Interaction volume radius: 5 \u00c5
Interaction volume height: 40 \u00c5
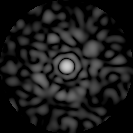
Disorder parameter: 0.8582